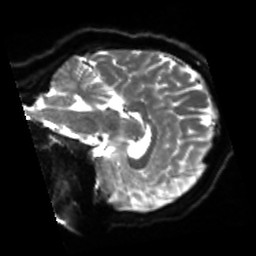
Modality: sbref
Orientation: sagittal
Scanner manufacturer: siemens
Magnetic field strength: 3 T
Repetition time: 4 s
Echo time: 0.0594 s